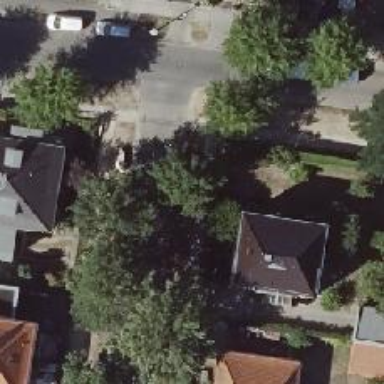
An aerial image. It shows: Avenue lined with broadleaved deciduous trees.